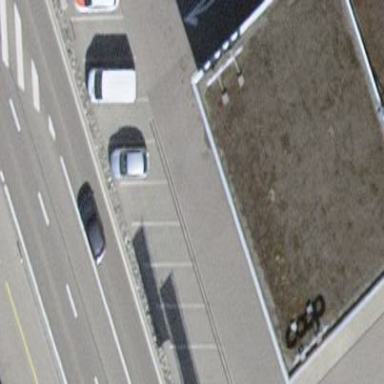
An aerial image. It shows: View of roof of building.